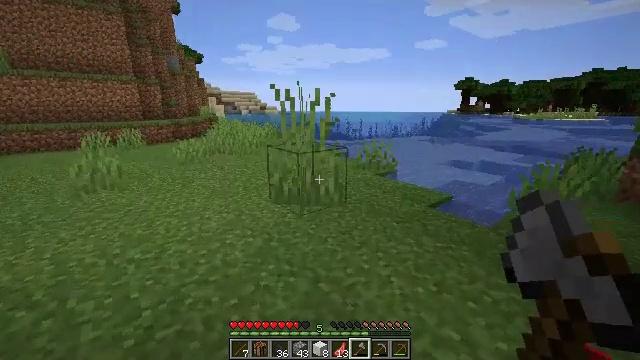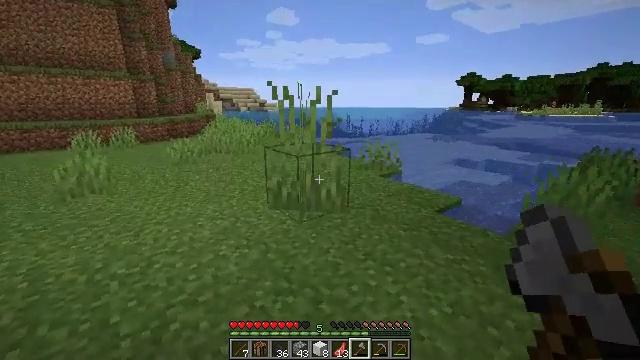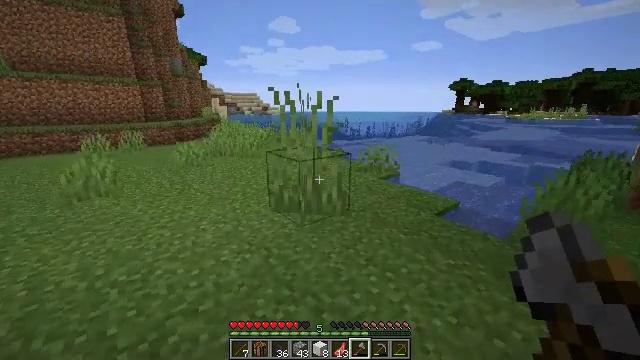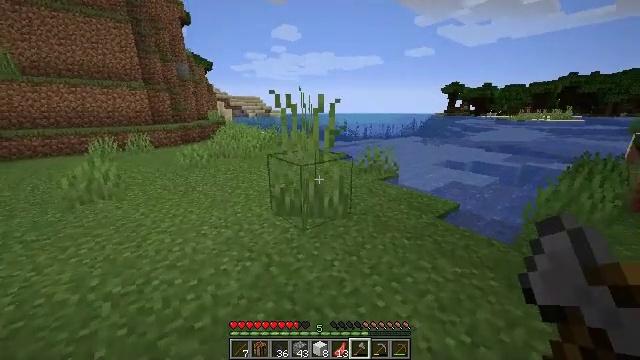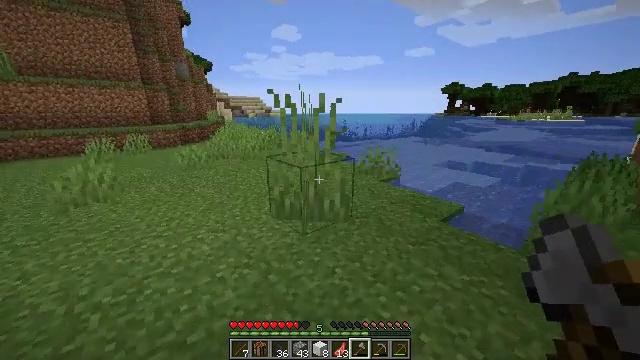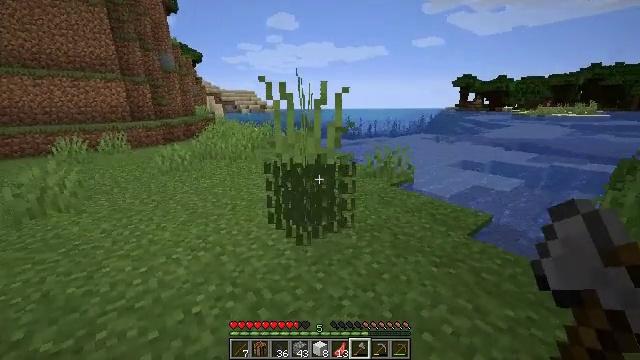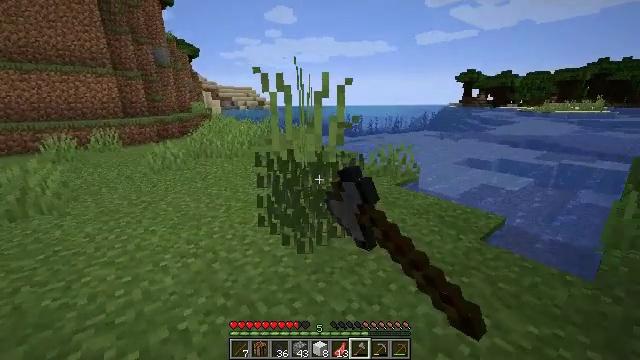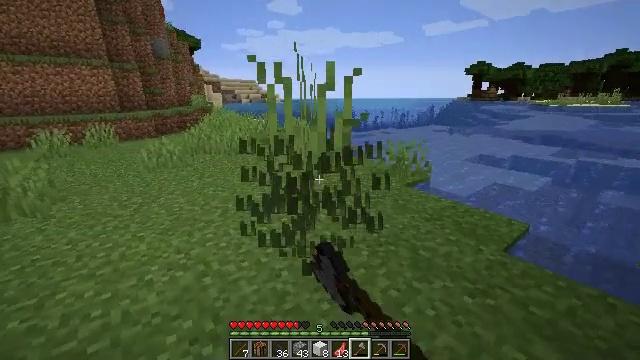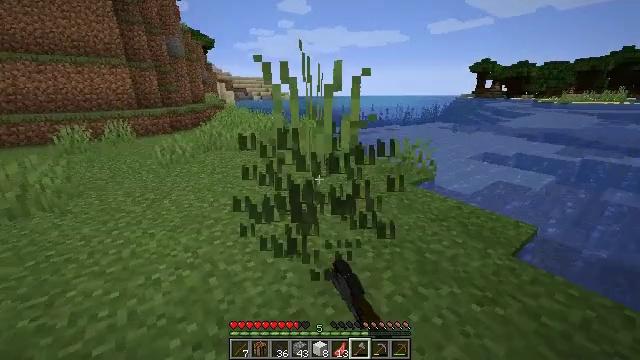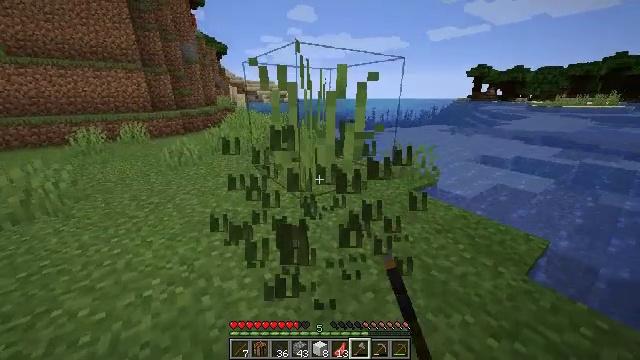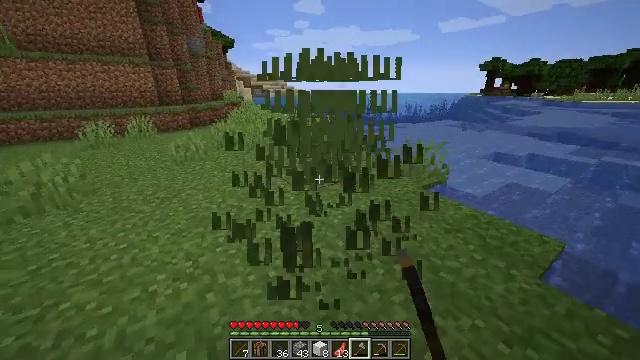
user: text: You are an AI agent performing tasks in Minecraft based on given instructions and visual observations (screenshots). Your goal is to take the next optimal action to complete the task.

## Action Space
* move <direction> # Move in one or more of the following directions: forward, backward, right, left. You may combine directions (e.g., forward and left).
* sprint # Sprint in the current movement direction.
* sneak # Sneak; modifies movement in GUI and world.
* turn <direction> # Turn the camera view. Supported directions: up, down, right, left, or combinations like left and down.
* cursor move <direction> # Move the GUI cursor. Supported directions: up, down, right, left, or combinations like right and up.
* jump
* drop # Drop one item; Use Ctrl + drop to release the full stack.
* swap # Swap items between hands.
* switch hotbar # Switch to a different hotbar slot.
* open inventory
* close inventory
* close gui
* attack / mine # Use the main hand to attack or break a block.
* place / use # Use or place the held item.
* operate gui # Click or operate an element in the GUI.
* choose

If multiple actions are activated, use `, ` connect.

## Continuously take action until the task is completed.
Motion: motion action
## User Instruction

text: Clear away tall grass.
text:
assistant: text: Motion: move forward
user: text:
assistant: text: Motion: move forward
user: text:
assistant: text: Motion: move forward
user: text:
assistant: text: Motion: move forward
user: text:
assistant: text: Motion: move forward, attack / mine
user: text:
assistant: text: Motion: move forward, attack / mine
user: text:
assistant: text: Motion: move forward, attack / mine
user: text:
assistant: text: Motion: move forward, turn left and down, attack / mine
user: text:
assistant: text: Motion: move forward, turn left, attack / mine
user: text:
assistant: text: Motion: move forward, turn left and down, attack / mine
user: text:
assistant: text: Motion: attack / mine